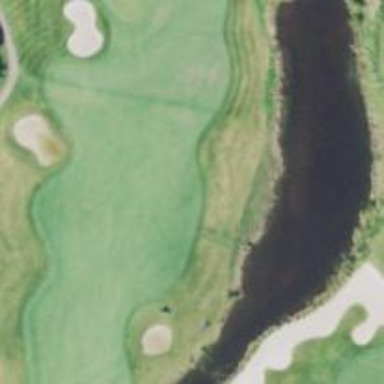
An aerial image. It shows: Golf hole.